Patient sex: M
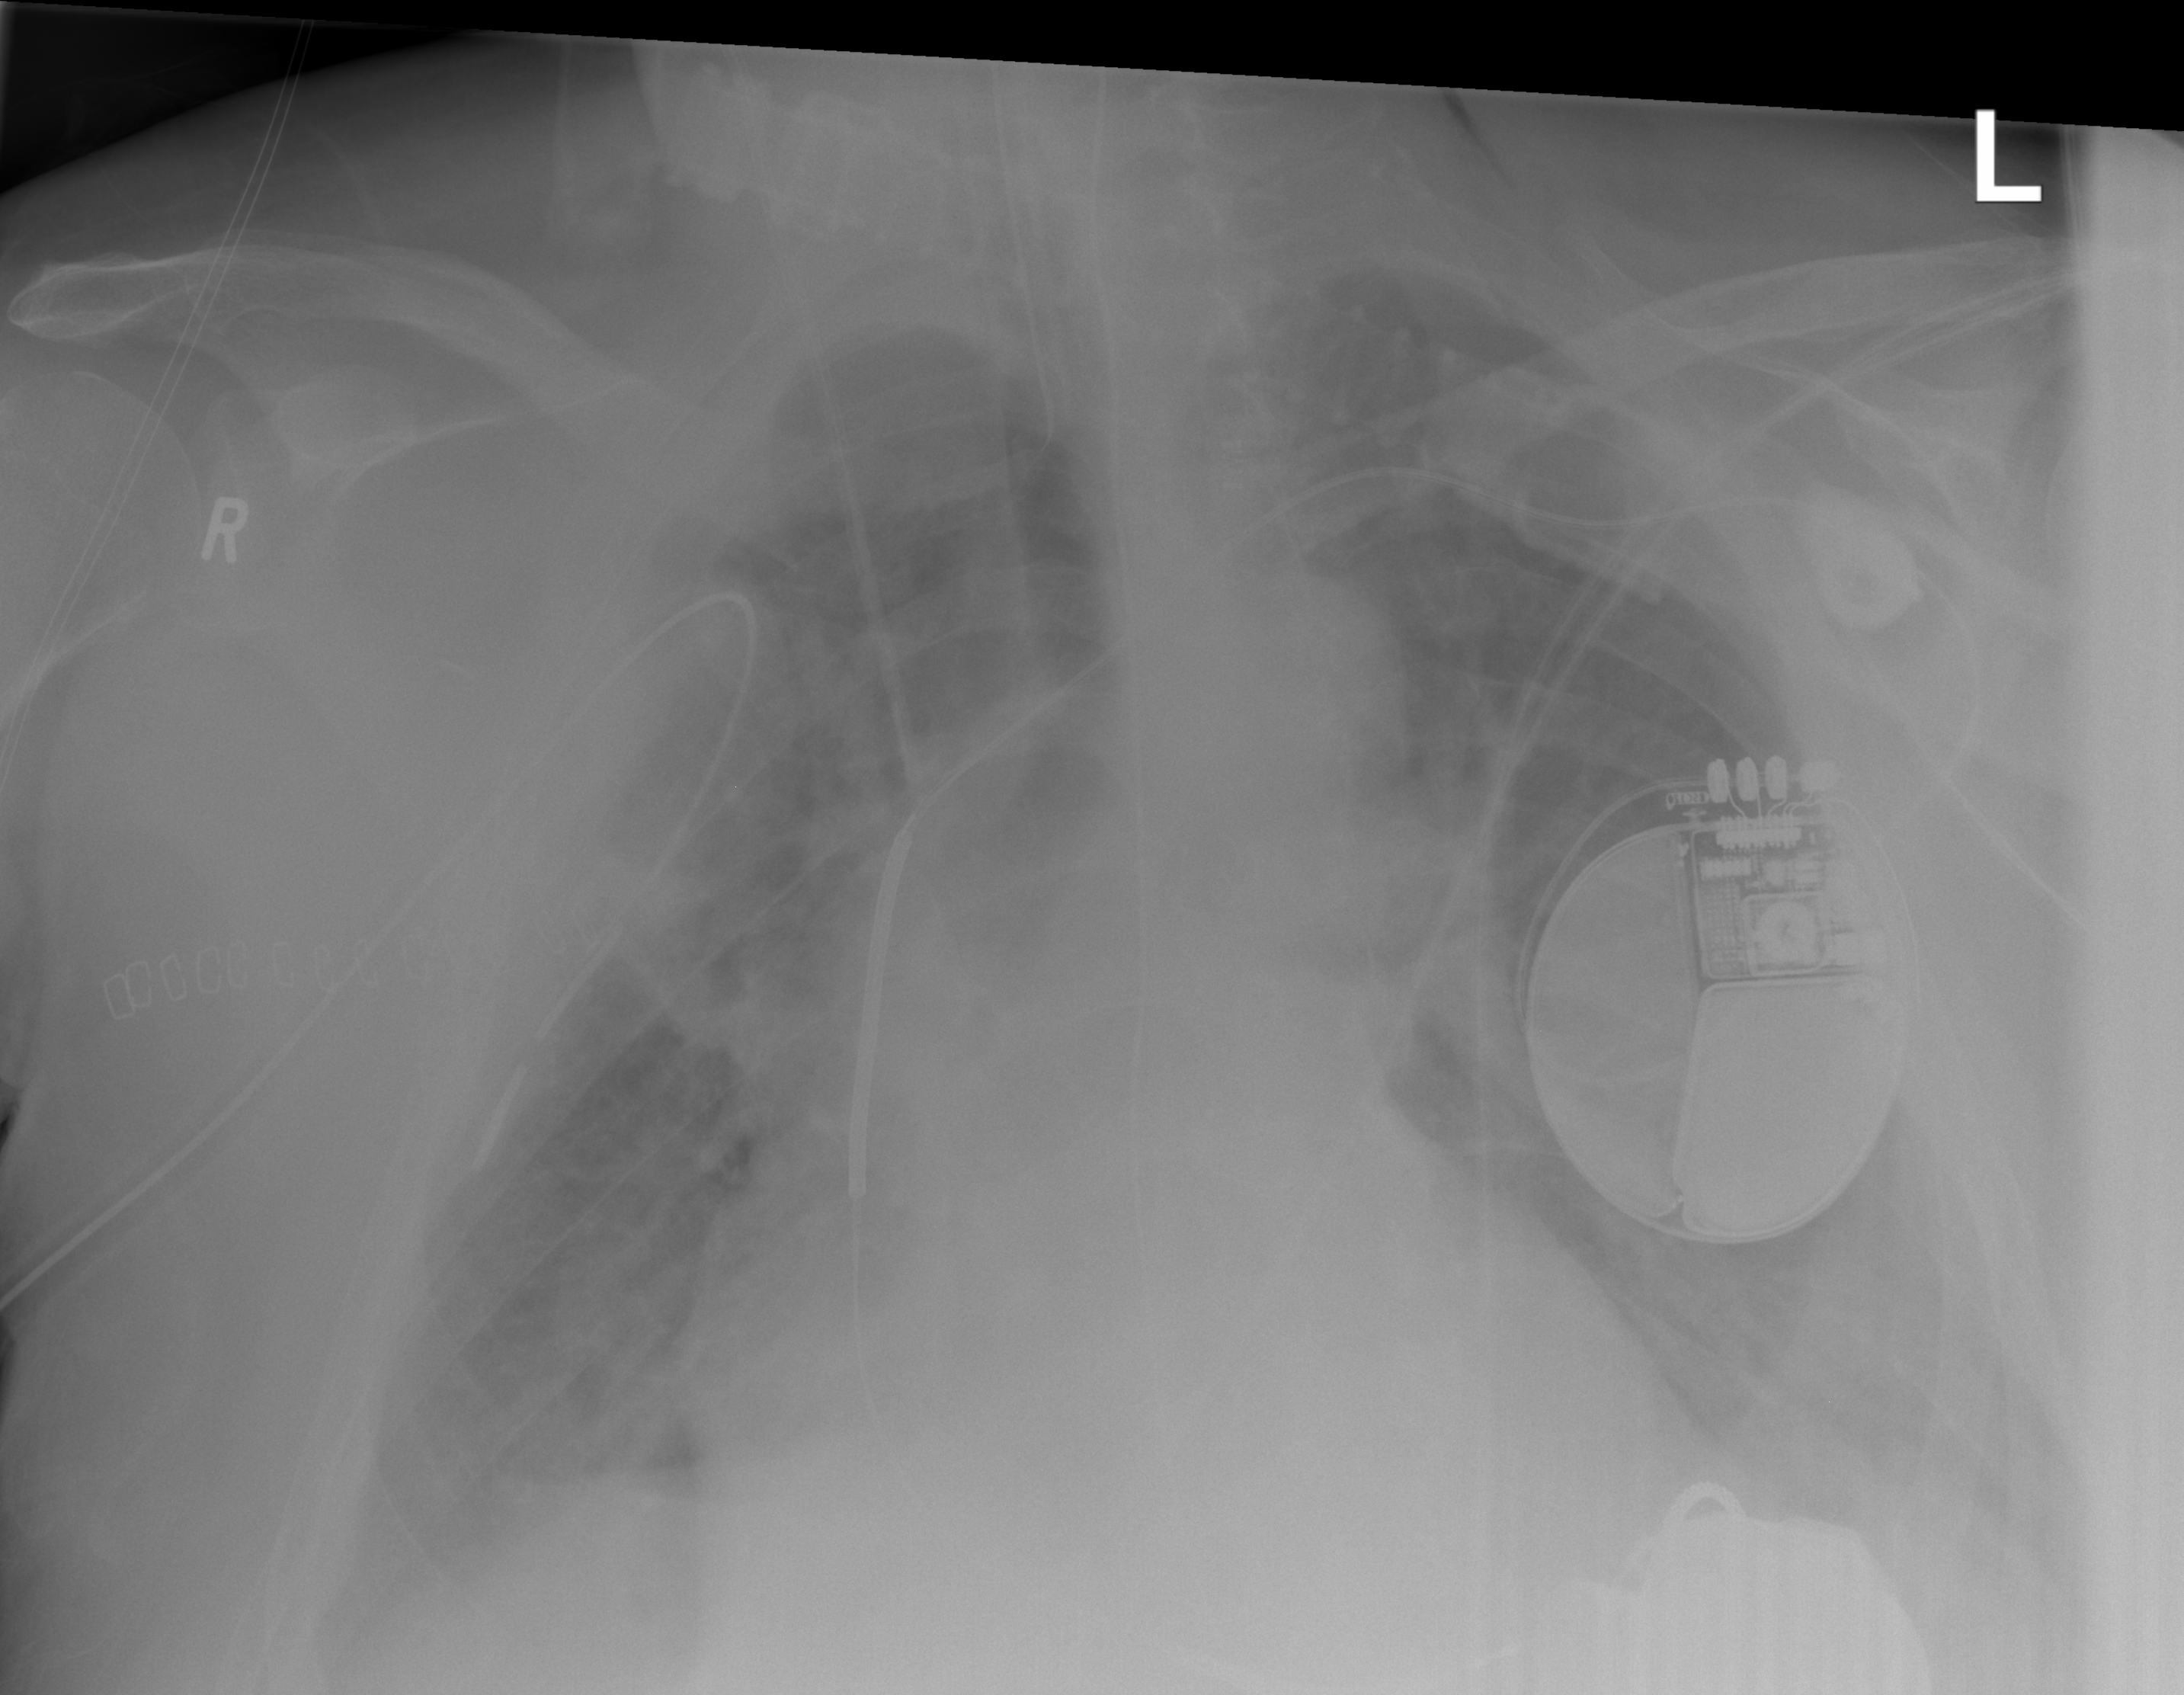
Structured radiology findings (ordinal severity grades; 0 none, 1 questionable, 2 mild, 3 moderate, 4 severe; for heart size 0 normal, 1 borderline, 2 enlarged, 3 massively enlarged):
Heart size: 2
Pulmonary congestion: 2
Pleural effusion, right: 2
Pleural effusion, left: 2
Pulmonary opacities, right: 3
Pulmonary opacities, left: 1
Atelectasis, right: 2
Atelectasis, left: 2